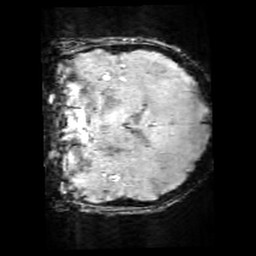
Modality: SWI
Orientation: coronal
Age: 12
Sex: male
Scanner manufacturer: siemens
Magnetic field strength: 3 T
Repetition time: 0.027 s
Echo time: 0.02 s